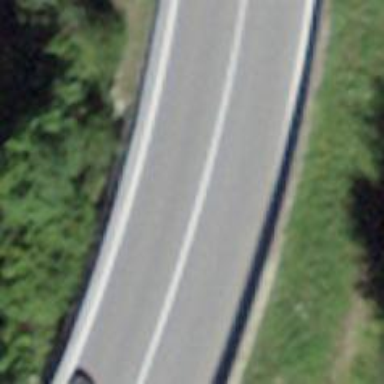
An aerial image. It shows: Primary road with asphalt surface.